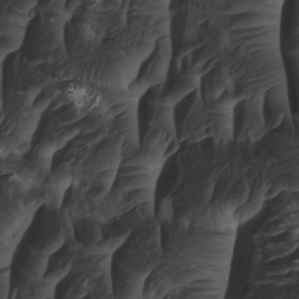
Label: non_frost